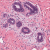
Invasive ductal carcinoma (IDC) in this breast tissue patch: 0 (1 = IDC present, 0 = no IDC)